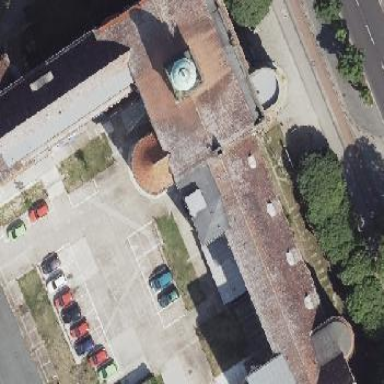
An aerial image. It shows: Town hall building.